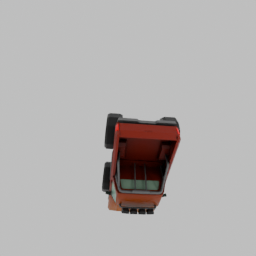
Label: mechanical